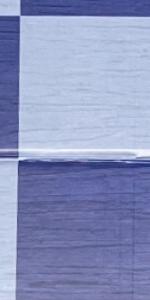
Label: Empty